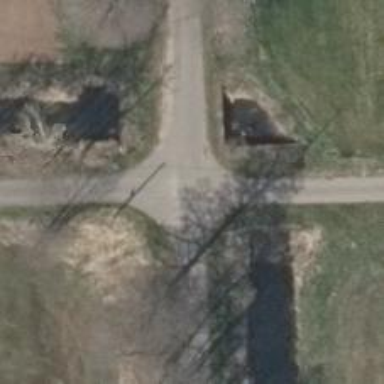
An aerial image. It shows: Unclassified road with paved surface.